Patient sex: M
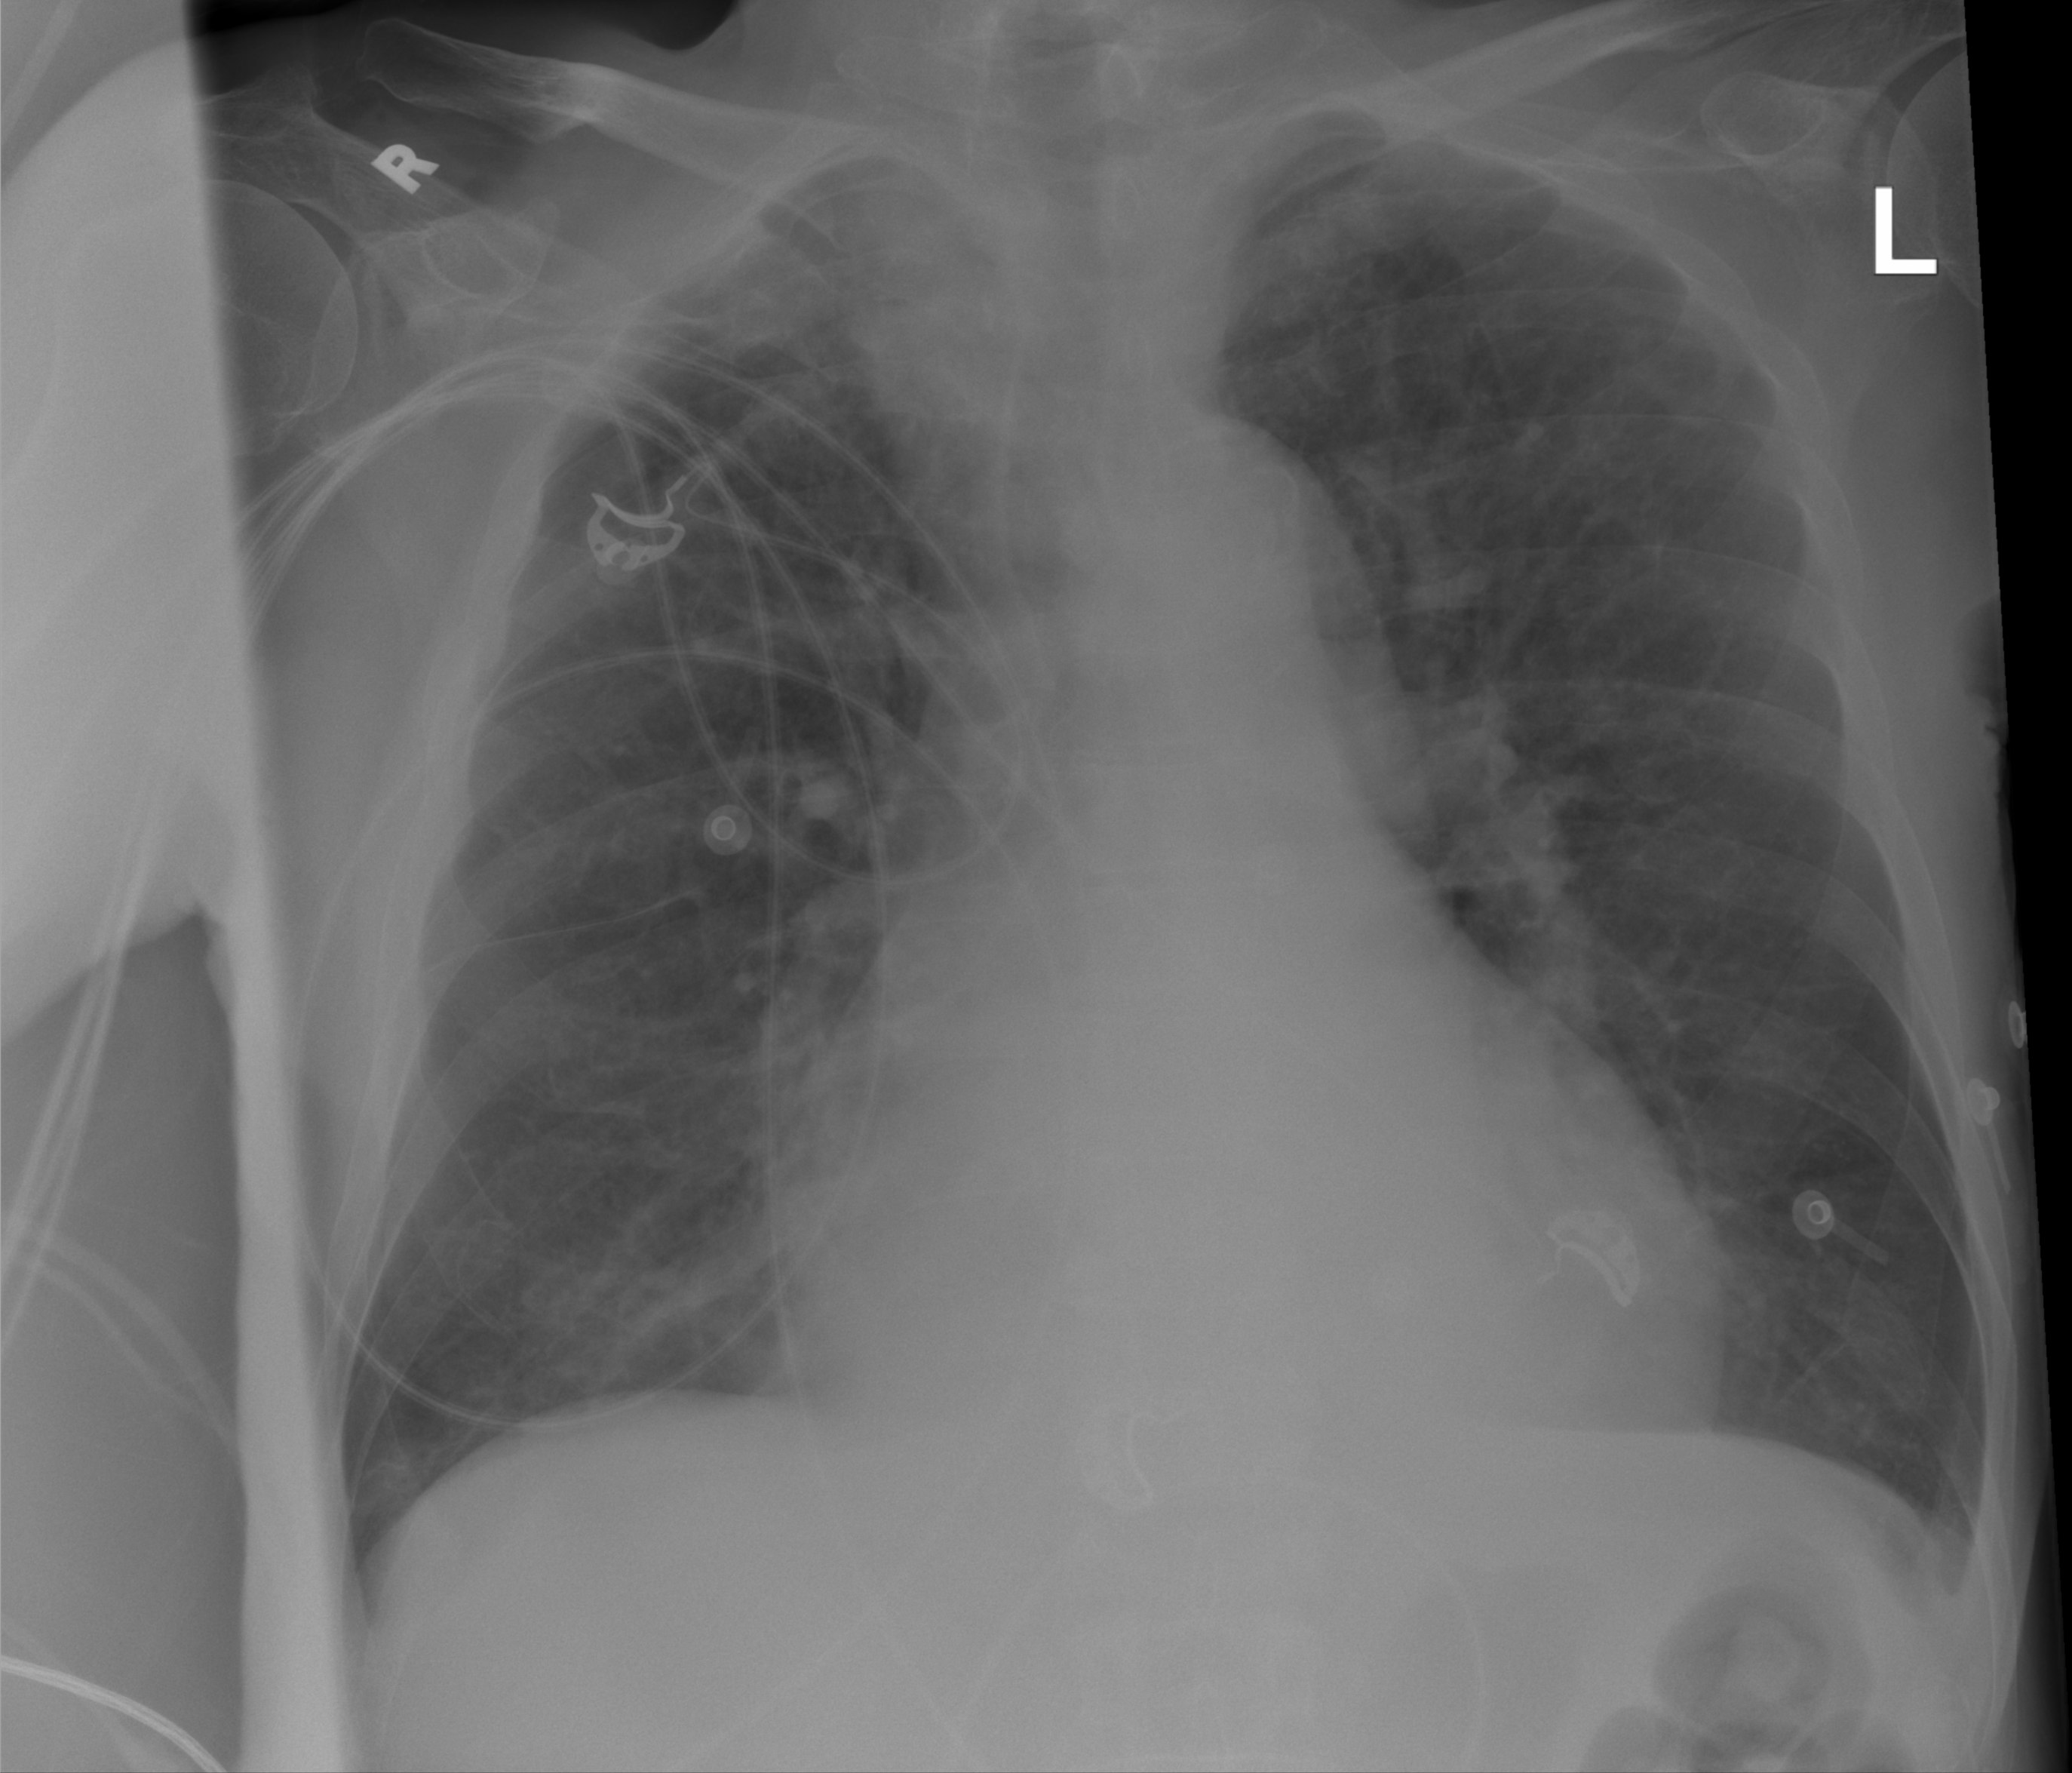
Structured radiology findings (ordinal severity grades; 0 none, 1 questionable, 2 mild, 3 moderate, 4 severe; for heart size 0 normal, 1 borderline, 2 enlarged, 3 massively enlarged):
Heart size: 2
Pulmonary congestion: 1
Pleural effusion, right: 1
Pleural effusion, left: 1
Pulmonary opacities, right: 1
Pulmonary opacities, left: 1
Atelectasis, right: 0
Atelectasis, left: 0